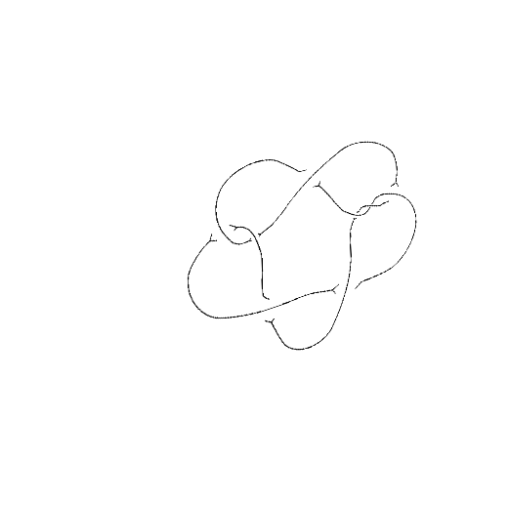
Crossing number: 8